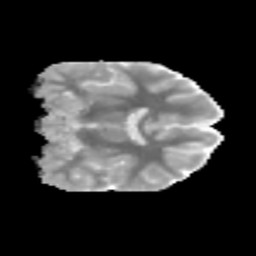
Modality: MD
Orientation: coronal
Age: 11
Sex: female
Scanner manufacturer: siemens
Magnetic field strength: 3 T
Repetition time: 3.8 s
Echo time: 0.07 s